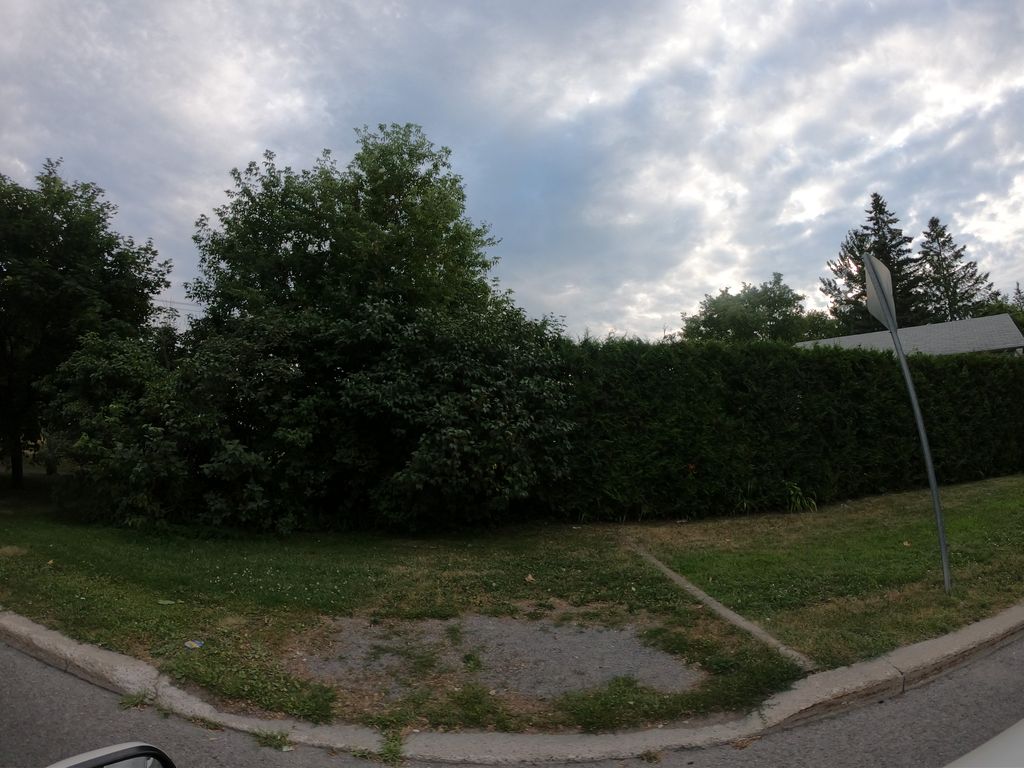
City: ottawa-gatineau